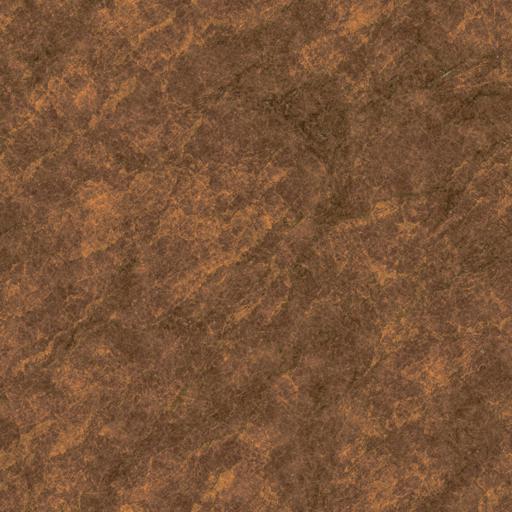
Tags: cliff desert orange red rock stone